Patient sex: M
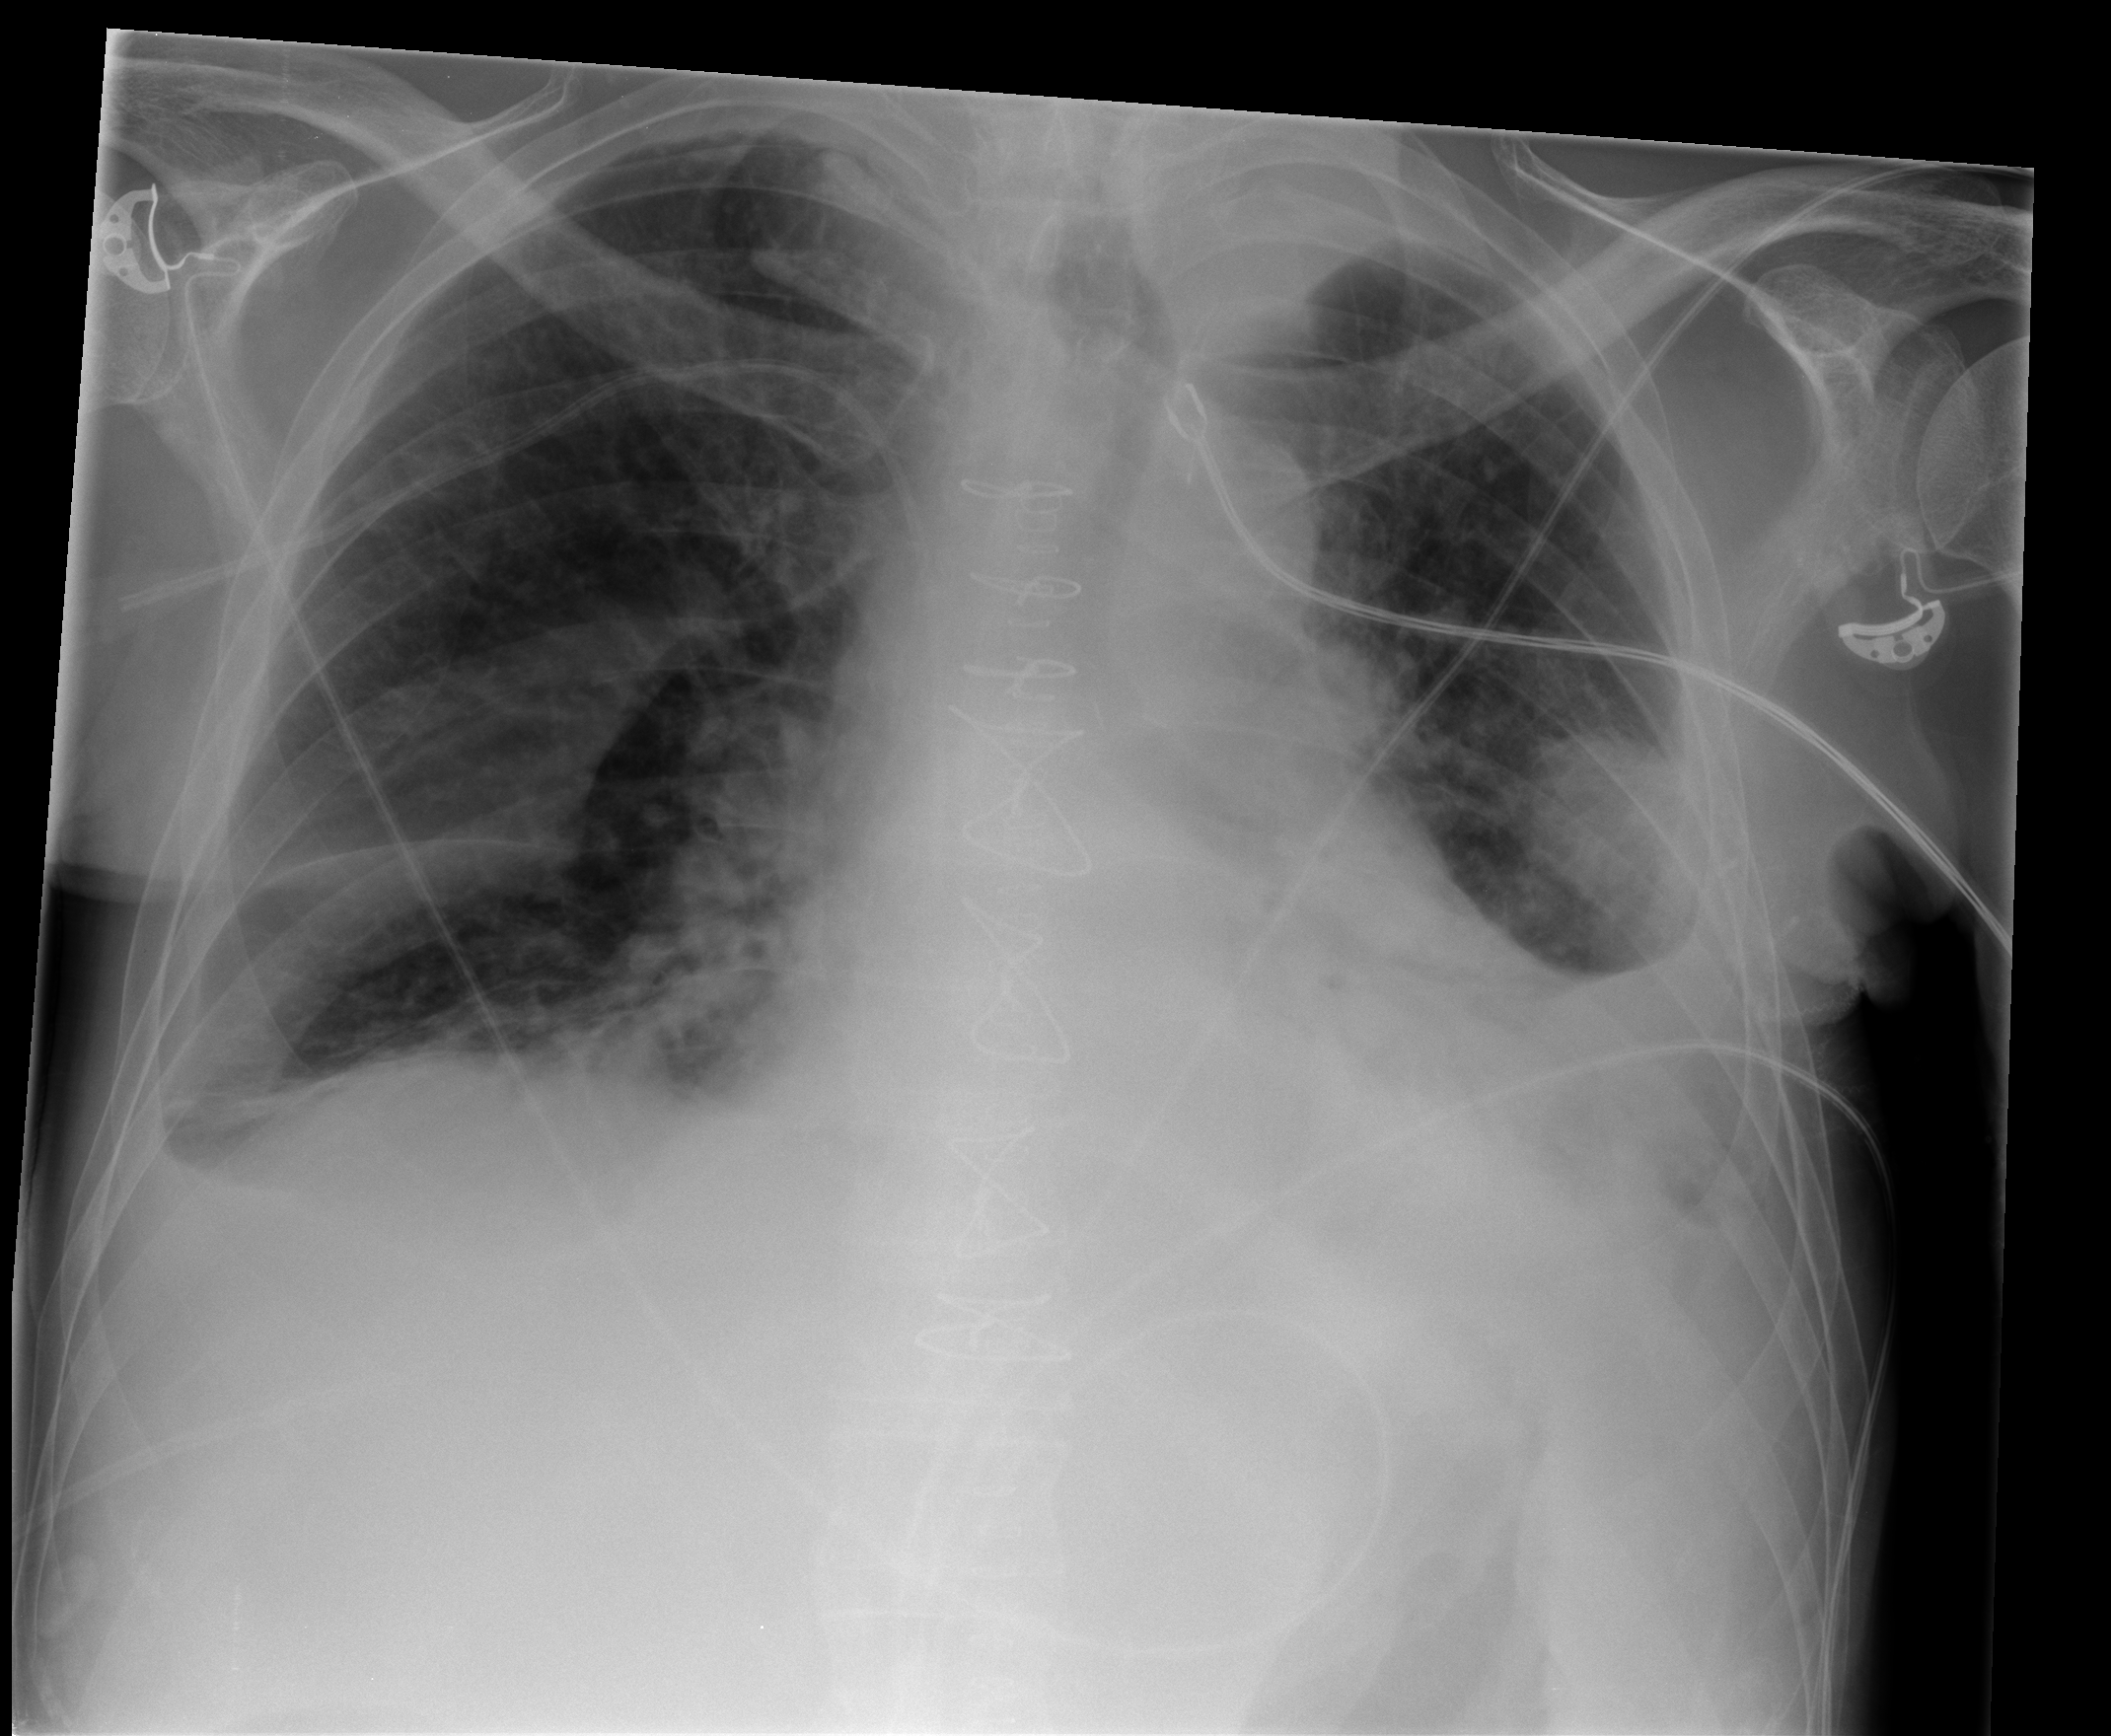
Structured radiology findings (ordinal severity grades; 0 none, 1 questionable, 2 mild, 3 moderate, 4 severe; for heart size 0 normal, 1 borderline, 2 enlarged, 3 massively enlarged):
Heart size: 2
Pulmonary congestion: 0
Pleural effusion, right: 2
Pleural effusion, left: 2
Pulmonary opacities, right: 2
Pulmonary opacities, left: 2
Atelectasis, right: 2
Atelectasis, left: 2